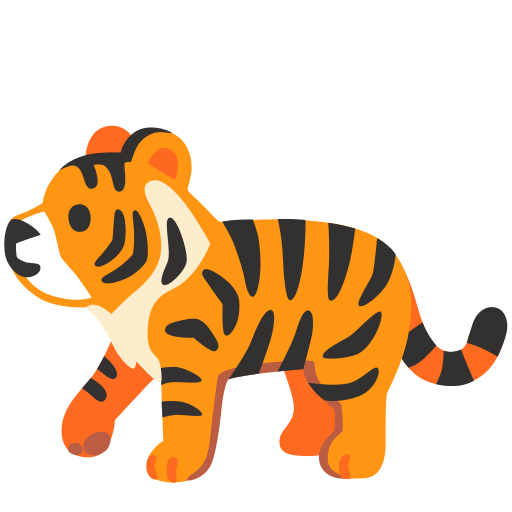
Emoji: 🐅